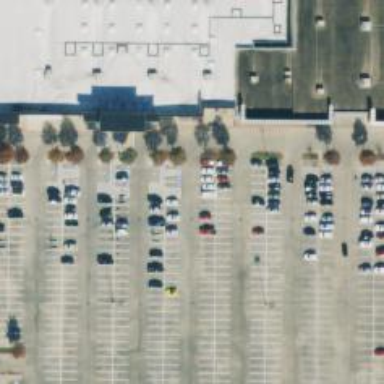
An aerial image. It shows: Parking space.